Interaction volume radius: 10 \u00c5
Interaction volume height: 30 \u00c5
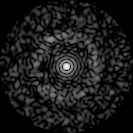
Disorder parameter: 0.8342